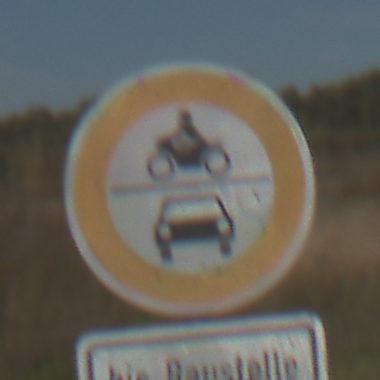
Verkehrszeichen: VerbotKraftfahrzeuge
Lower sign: SonstigeFahrzeugePersonengruppenFrei2
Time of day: MorningAfternoon
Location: Outdoor (Nature)
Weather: Clear
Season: Autumn
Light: Natural